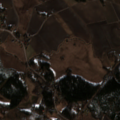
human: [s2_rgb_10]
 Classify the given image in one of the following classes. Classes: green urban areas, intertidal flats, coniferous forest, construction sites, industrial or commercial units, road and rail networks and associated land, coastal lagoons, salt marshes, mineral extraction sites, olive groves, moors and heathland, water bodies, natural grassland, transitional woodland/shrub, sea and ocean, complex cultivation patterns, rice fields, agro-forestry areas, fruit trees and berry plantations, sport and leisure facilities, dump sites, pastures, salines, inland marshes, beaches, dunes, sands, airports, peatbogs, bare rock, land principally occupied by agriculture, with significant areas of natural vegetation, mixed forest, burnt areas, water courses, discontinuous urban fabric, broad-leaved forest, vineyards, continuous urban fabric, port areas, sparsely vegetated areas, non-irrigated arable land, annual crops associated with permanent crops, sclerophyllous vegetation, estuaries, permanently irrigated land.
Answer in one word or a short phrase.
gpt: non-irrigated arable land, land principally occupied by agriculture, with significant areas of natural vegetation, coniferous forest, mixed forest